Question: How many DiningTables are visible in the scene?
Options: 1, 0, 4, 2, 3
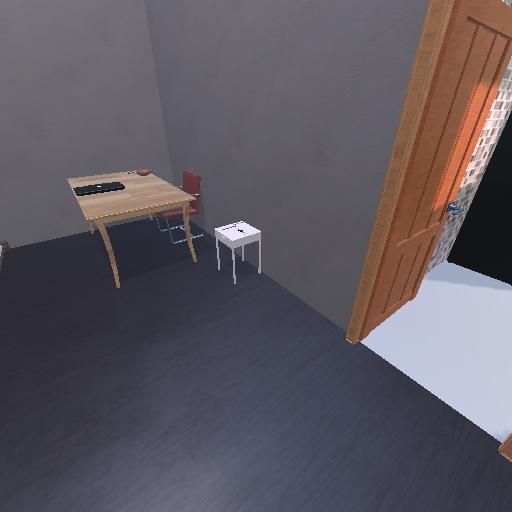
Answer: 1